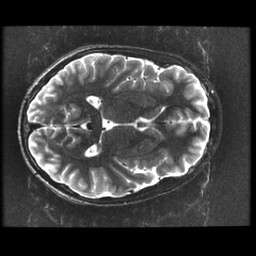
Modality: T2w
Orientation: axial
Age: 15
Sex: male
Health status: ill
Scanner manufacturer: ge
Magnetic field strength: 3 T
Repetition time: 7.5 s
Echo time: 0.1015 s